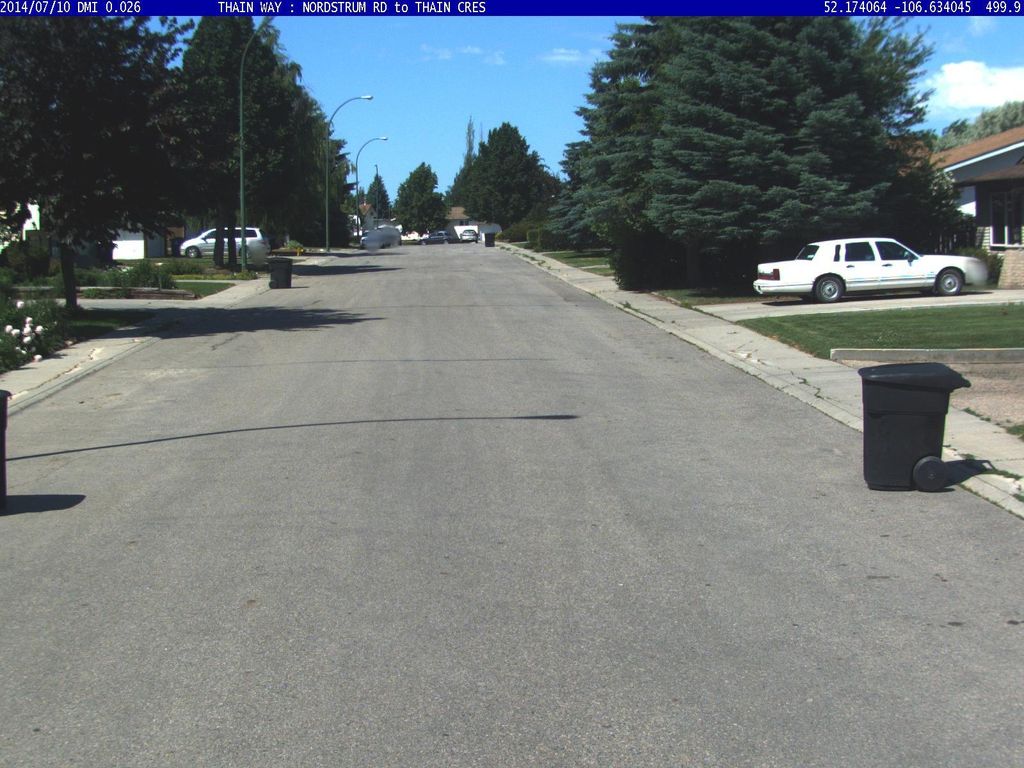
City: saskatoon